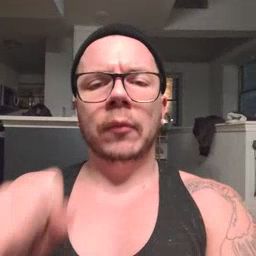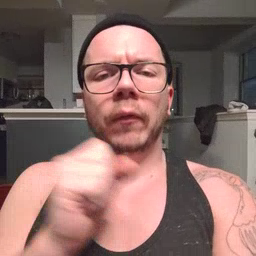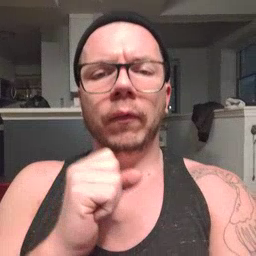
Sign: refrigerator